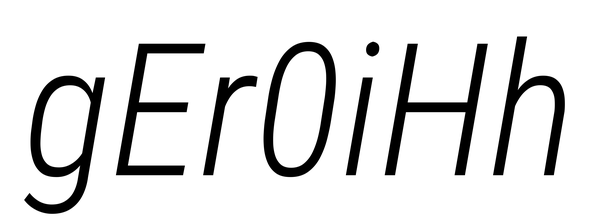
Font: Roboto-Italic_Condensed_Light_Italic